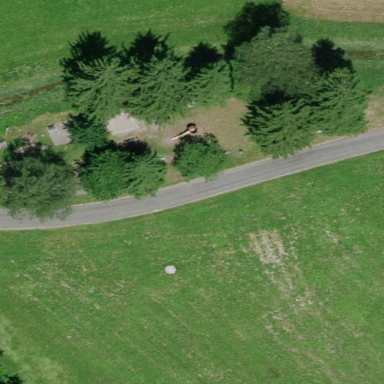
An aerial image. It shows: Playground area that also serves as picnic site for tourists.